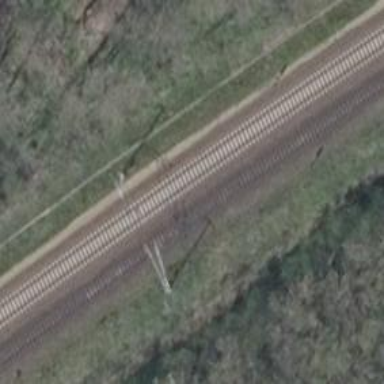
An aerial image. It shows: Milestone along the railway track with catenary mast.